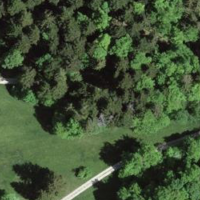
EUNIS habitat code: 44
Species observed at this site:
Lathyrus vernus
Picea abies